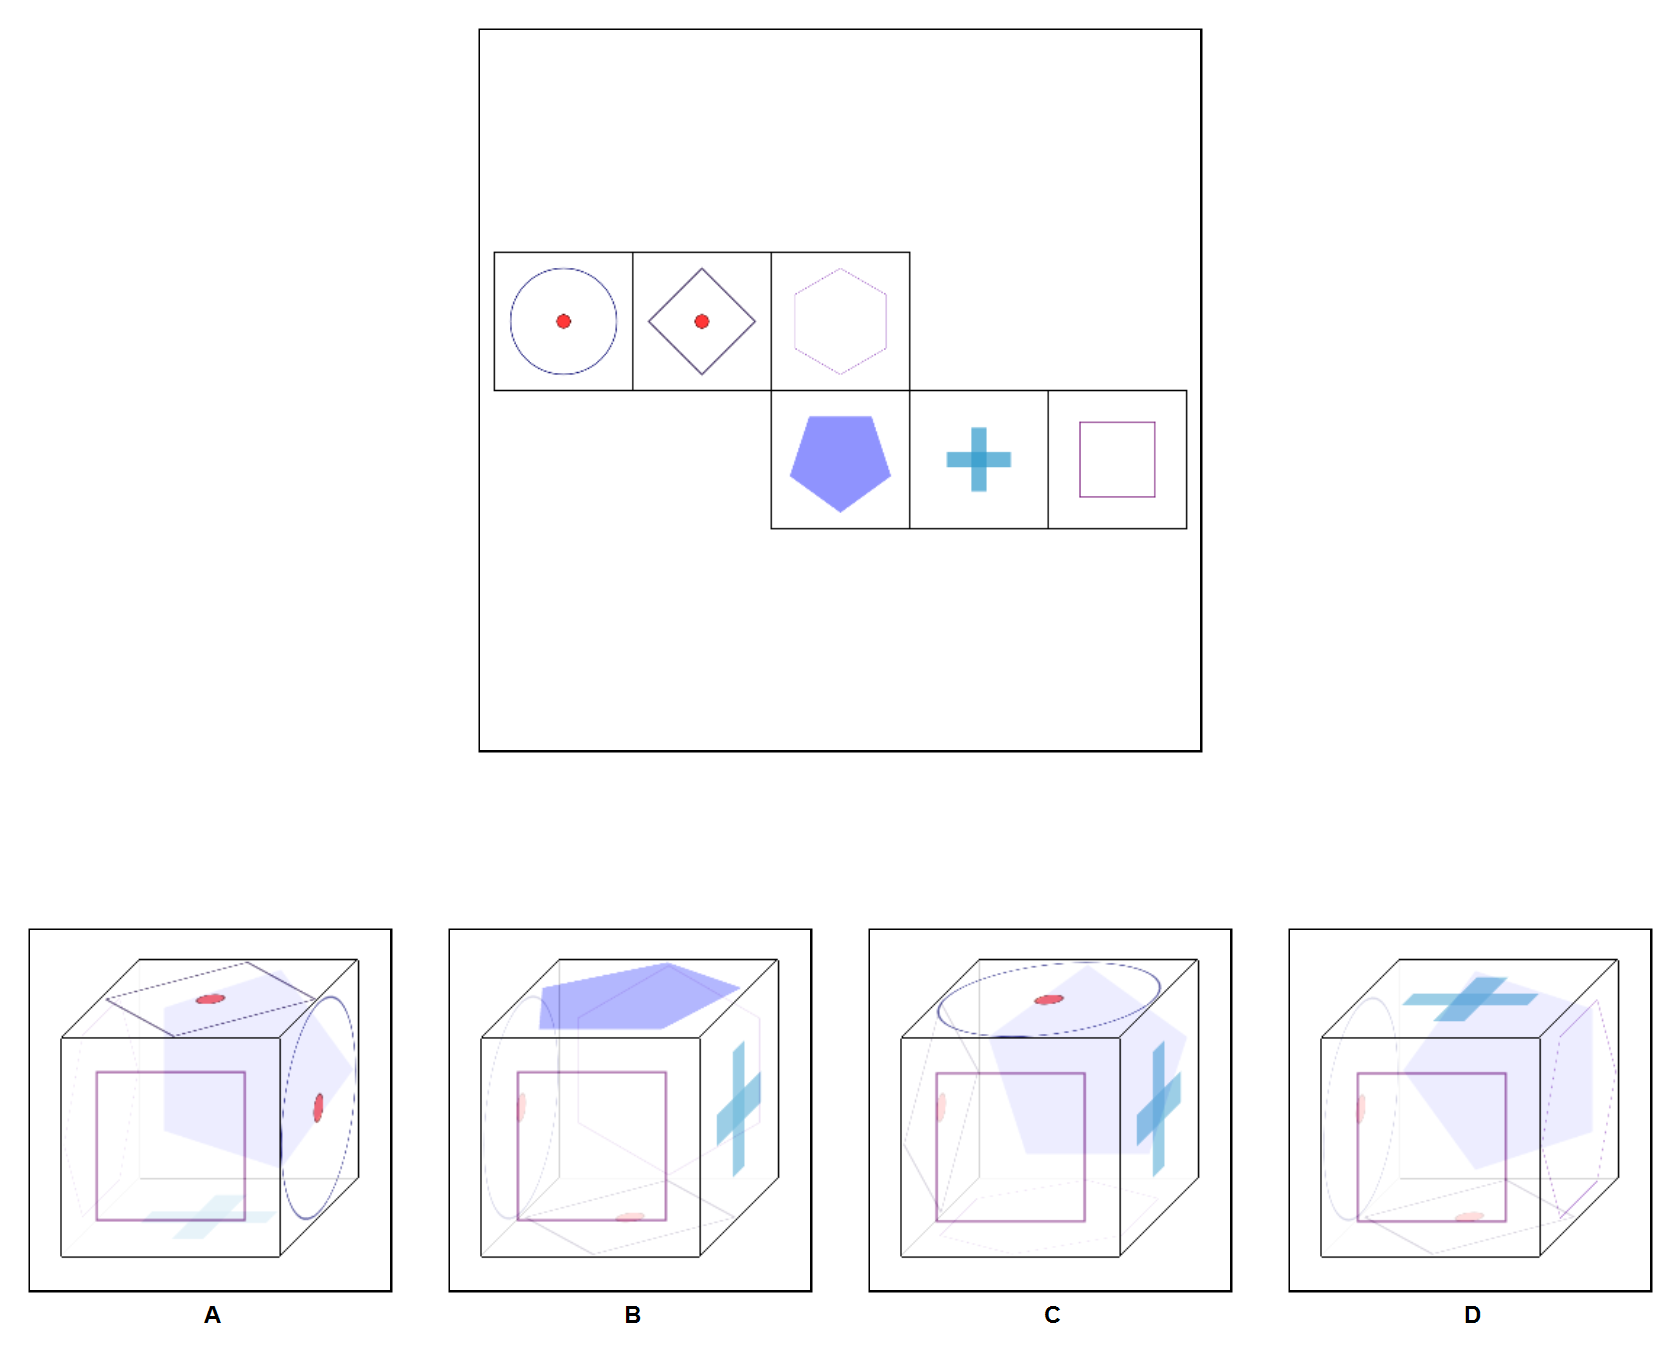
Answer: B